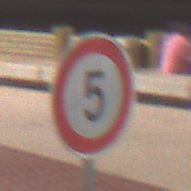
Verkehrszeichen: Geschwindigkeit5
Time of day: Night
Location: Outdoor (Urban)
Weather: PartlyCloudy
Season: NotSpecified
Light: Artificial